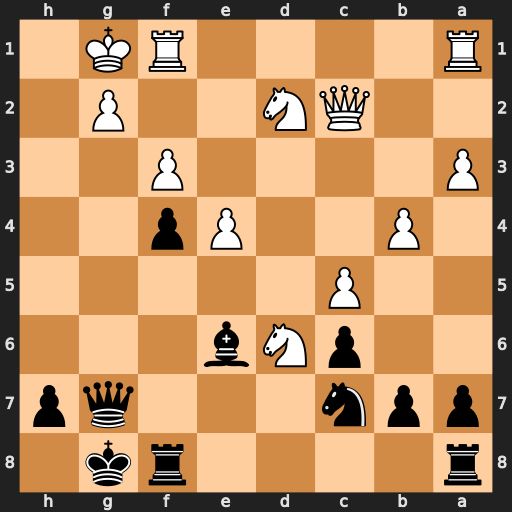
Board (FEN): r4rk1/ppn3qp/2pNb3/2P5/1P2Pp2/P4P2/2QN2P1/R4RK1
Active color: b
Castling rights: -
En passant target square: -
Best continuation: Qd4+ Kh2 Rf6 Nf5 Bxf5